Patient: sex M, age 75
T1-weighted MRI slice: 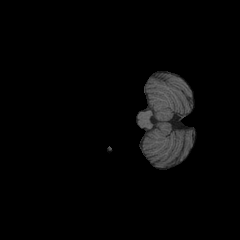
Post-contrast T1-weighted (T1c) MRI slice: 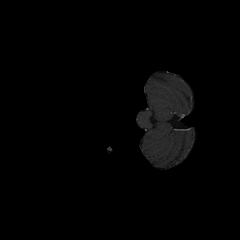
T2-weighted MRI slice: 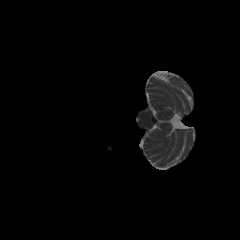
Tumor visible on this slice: no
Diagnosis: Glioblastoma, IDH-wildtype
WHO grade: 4